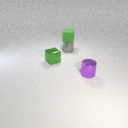
small gray metal cylinder behind small purple metal cylinder